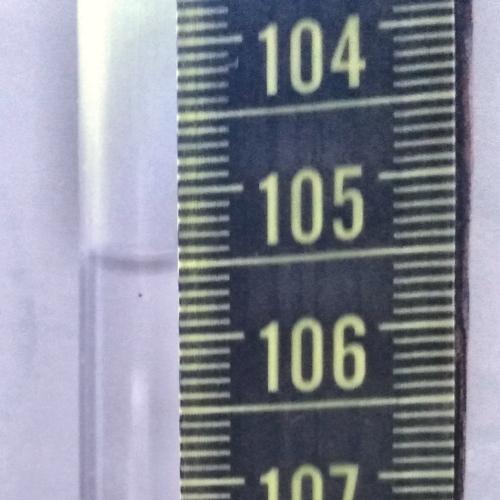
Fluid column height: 105.5 cm